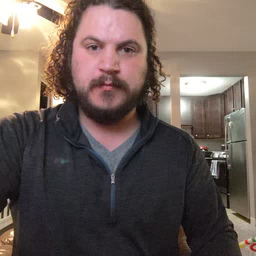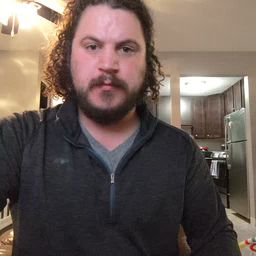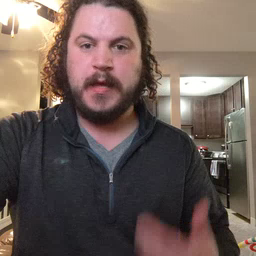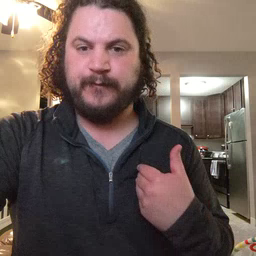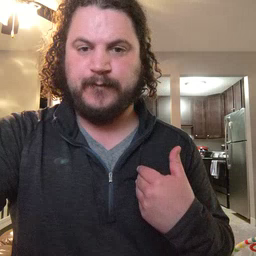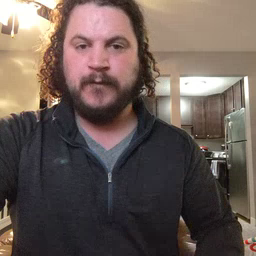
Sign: have